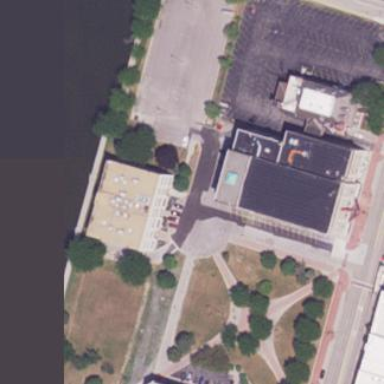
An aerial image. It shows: Paved parking area.